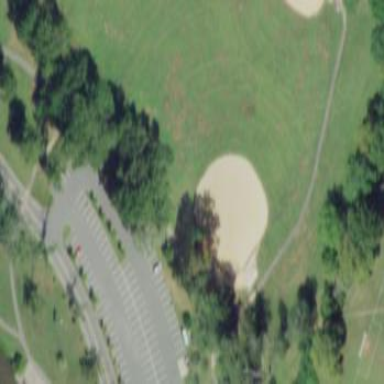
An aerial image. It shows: Softball pitch for leisure land activities.